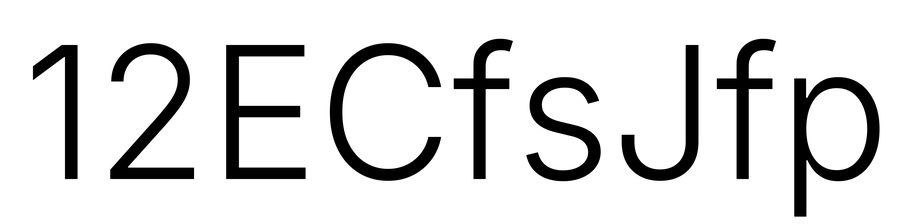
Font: Inter_Light